Question: i am adding buttons programmatically to my layout with dividerVertical views between each button.
you know when you click a button, the button becomes darker for a moment to show it has been pressed. as i am adding more buttons under each other, only the button at the bottom will be showed as pressed. even when i am pressing one of the other buttons, the bottom button still shows as it were the one to be pressed.
in the OnClickListener the correct button that i clicked will however be shown.
as an example: when pressing "firstperson", the "thirdperson" will be showed as pressed (it gets darker for a moment). but in the onclicklistener the firstpersons text will be retrieved. anyone know how i can solve this problem?
my mainLayoutfile where the buttons are being made:
'''
public class MainLayout
{
public static Button getButtonWithImage(int id, Context context,Drawable imageView, Drawable theme, int below, int color, String born, String name)
{
LayoutParams paramsImage = new RelativeLayout.LayoutParams(LayoutParams.MATCH_PARENT, LayoutParams.WRAP_CONTENT);
if(below != -1) paramsImage.addRule(RelativeLayout.BELOW, below);
Button b = new Button(context);
b.setId(id);
b.setLayoutParams(paramsImage);
b.setText(name + "
" + born);
Rect t = imageView.getBounds();
imageView.setBounds( 0, 0, 96, 96 );
b.setCompoundDrawables(null, null, imageView,null);
b.setGravity(Gravity.LEFT);
b.setBackground(theme);
b.setTextColor(color);
return b;
}
public static View layingView(int id, int below, Drawable attribute, Context context )
{
LayoutParams paramsViewThird = new RelativeLayout.LayoutParams(LayoutParams.MATCH_PARENT, 3);
paramsViewThird.addRule(RelativeLayout.BELOW, below);
View v3 = new View(context);
v3.setId(id);
v3.setBackground(attribute);
v3.setLayoutParams(paramsViewThird);
return v3;
}
}
'''
my method that makes the layout:
'''
public void visAlleKunder(RelativeLayout rel)
{
int[] attrsV = new int[] {android.R.attr.dividerVertical};
TypedArray td = obtainStyledAttributes(attrsV);
Drawable attribute = td.getDrawable(0);
td.recycle();
int[] attrs = new int[] {android.R.attr.selectableItemBackground};
TypedArray ta = obtainStyledAttributes(attrs);
Drawable drawableFromTheme = ta.getDrawable(0);
ta.recycle();
int color = (getResources().getColor(R.color.black));
Button button = MainLayout.getButtonWithImage(01, getApplicationContext(), (getResources().getDrawable(R.drawable.ic_action_edit)), drawableFromTheme, -1, color, "06.11.1995", "firstperson");
View dividerView = MainLayout.layingView(02, 01, attribute, getApplicationContext());
button.setOnClickListener(this);
rel.addView(button);
rel.addView(dividerView);
Button button2 = MainLayout.getButtonWithImage(11, getApplicationContext(), (getResources().getDrawable(R.drawable.ic_action_edit)), drawableFromTheme, 02, color, "02.02.1987", "secondperson");
View dividerView2 = MainLayout.layingView(12, 11, attribute, getApplicationContext());
button2.setOnClickListener(this);
rel.addView(button2);
rel.addView(dividerView2);
Button button3 = MainLayout.getButtonWithImage(31, getApplicationContext(), (getResources().getDrawable(R.drawable.ic_action_edit)), drawableFromTheme, 12, color, "06.02.1980", "thirdperson");
View dividerView3 = MainLayout.layingView(32, 31, attribute, getApplicationContext());
button3.setOnClickListener(this);
rel.addView(button3);
rel.addView(dividerView3);
}
@Override
public void onClick(View view)
{
Button b = (Button) view;
String tekst = b.getText().toString();
System.out.println("Buttons Choosen text: " + tekst);
}
'''
how the layout looks like:
This became a very long post, but i will appreciate any answer to what i might be doing wrong :)
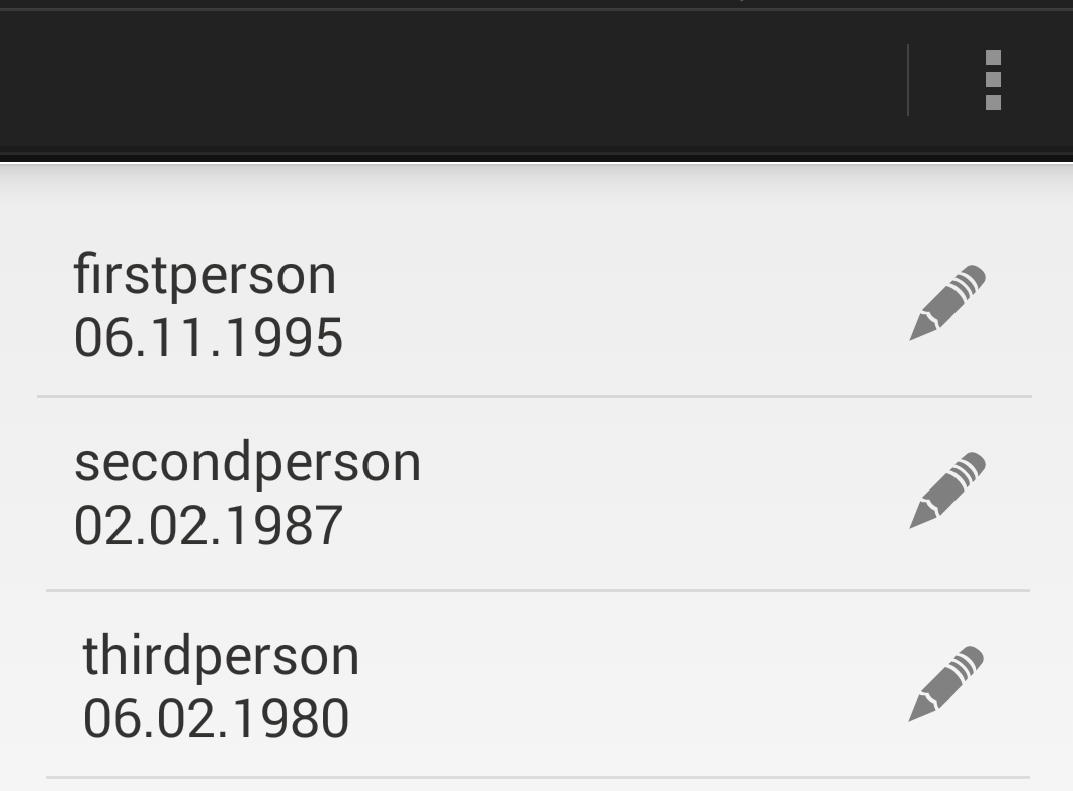
Answer: Notice how your setting the listener for button2 instead button3:
'''
button2.setOnClickListener(this);
'''
change it to
'''
button3.setOnClickListener(this);
'''